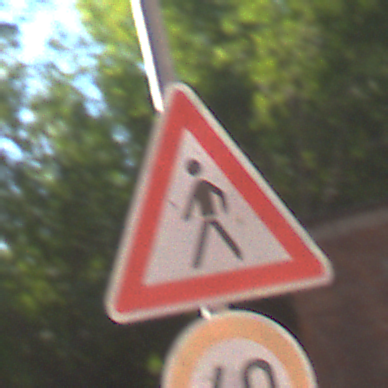
Verkehrszeichen: FussgaengerRechts
Zusatzzeichen unten: Geschwindigkeit40
Umgebung: Outdoor, Suburban
Tageszeit: MorningAfternoon
Wetter: PartlyCloudy
Licht: Natural
Jahreszeit: NotSpecified
Kontrast: HighContrast